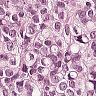
Metastatic tissue present: yes